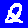
Digit: 2